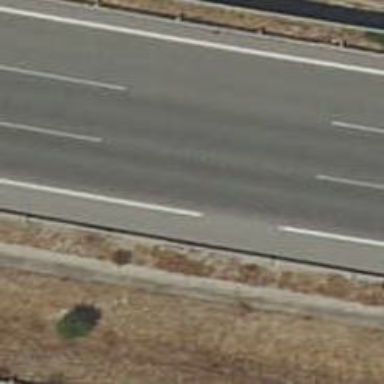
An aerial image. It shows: Kerb serving as barrier.